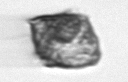
Label: Kryptoperidinium_triquetrum